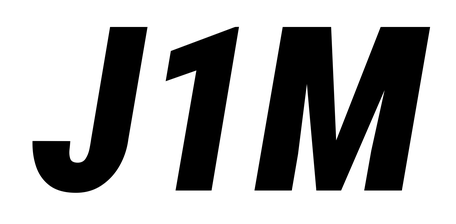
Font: Roboto-Italic_Condensed_Black_Italic